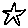
Label: star